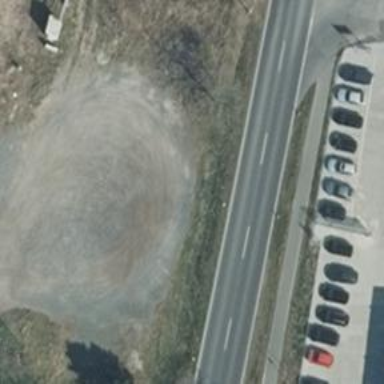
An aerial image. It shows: Gravel parking aisle.